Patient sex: F
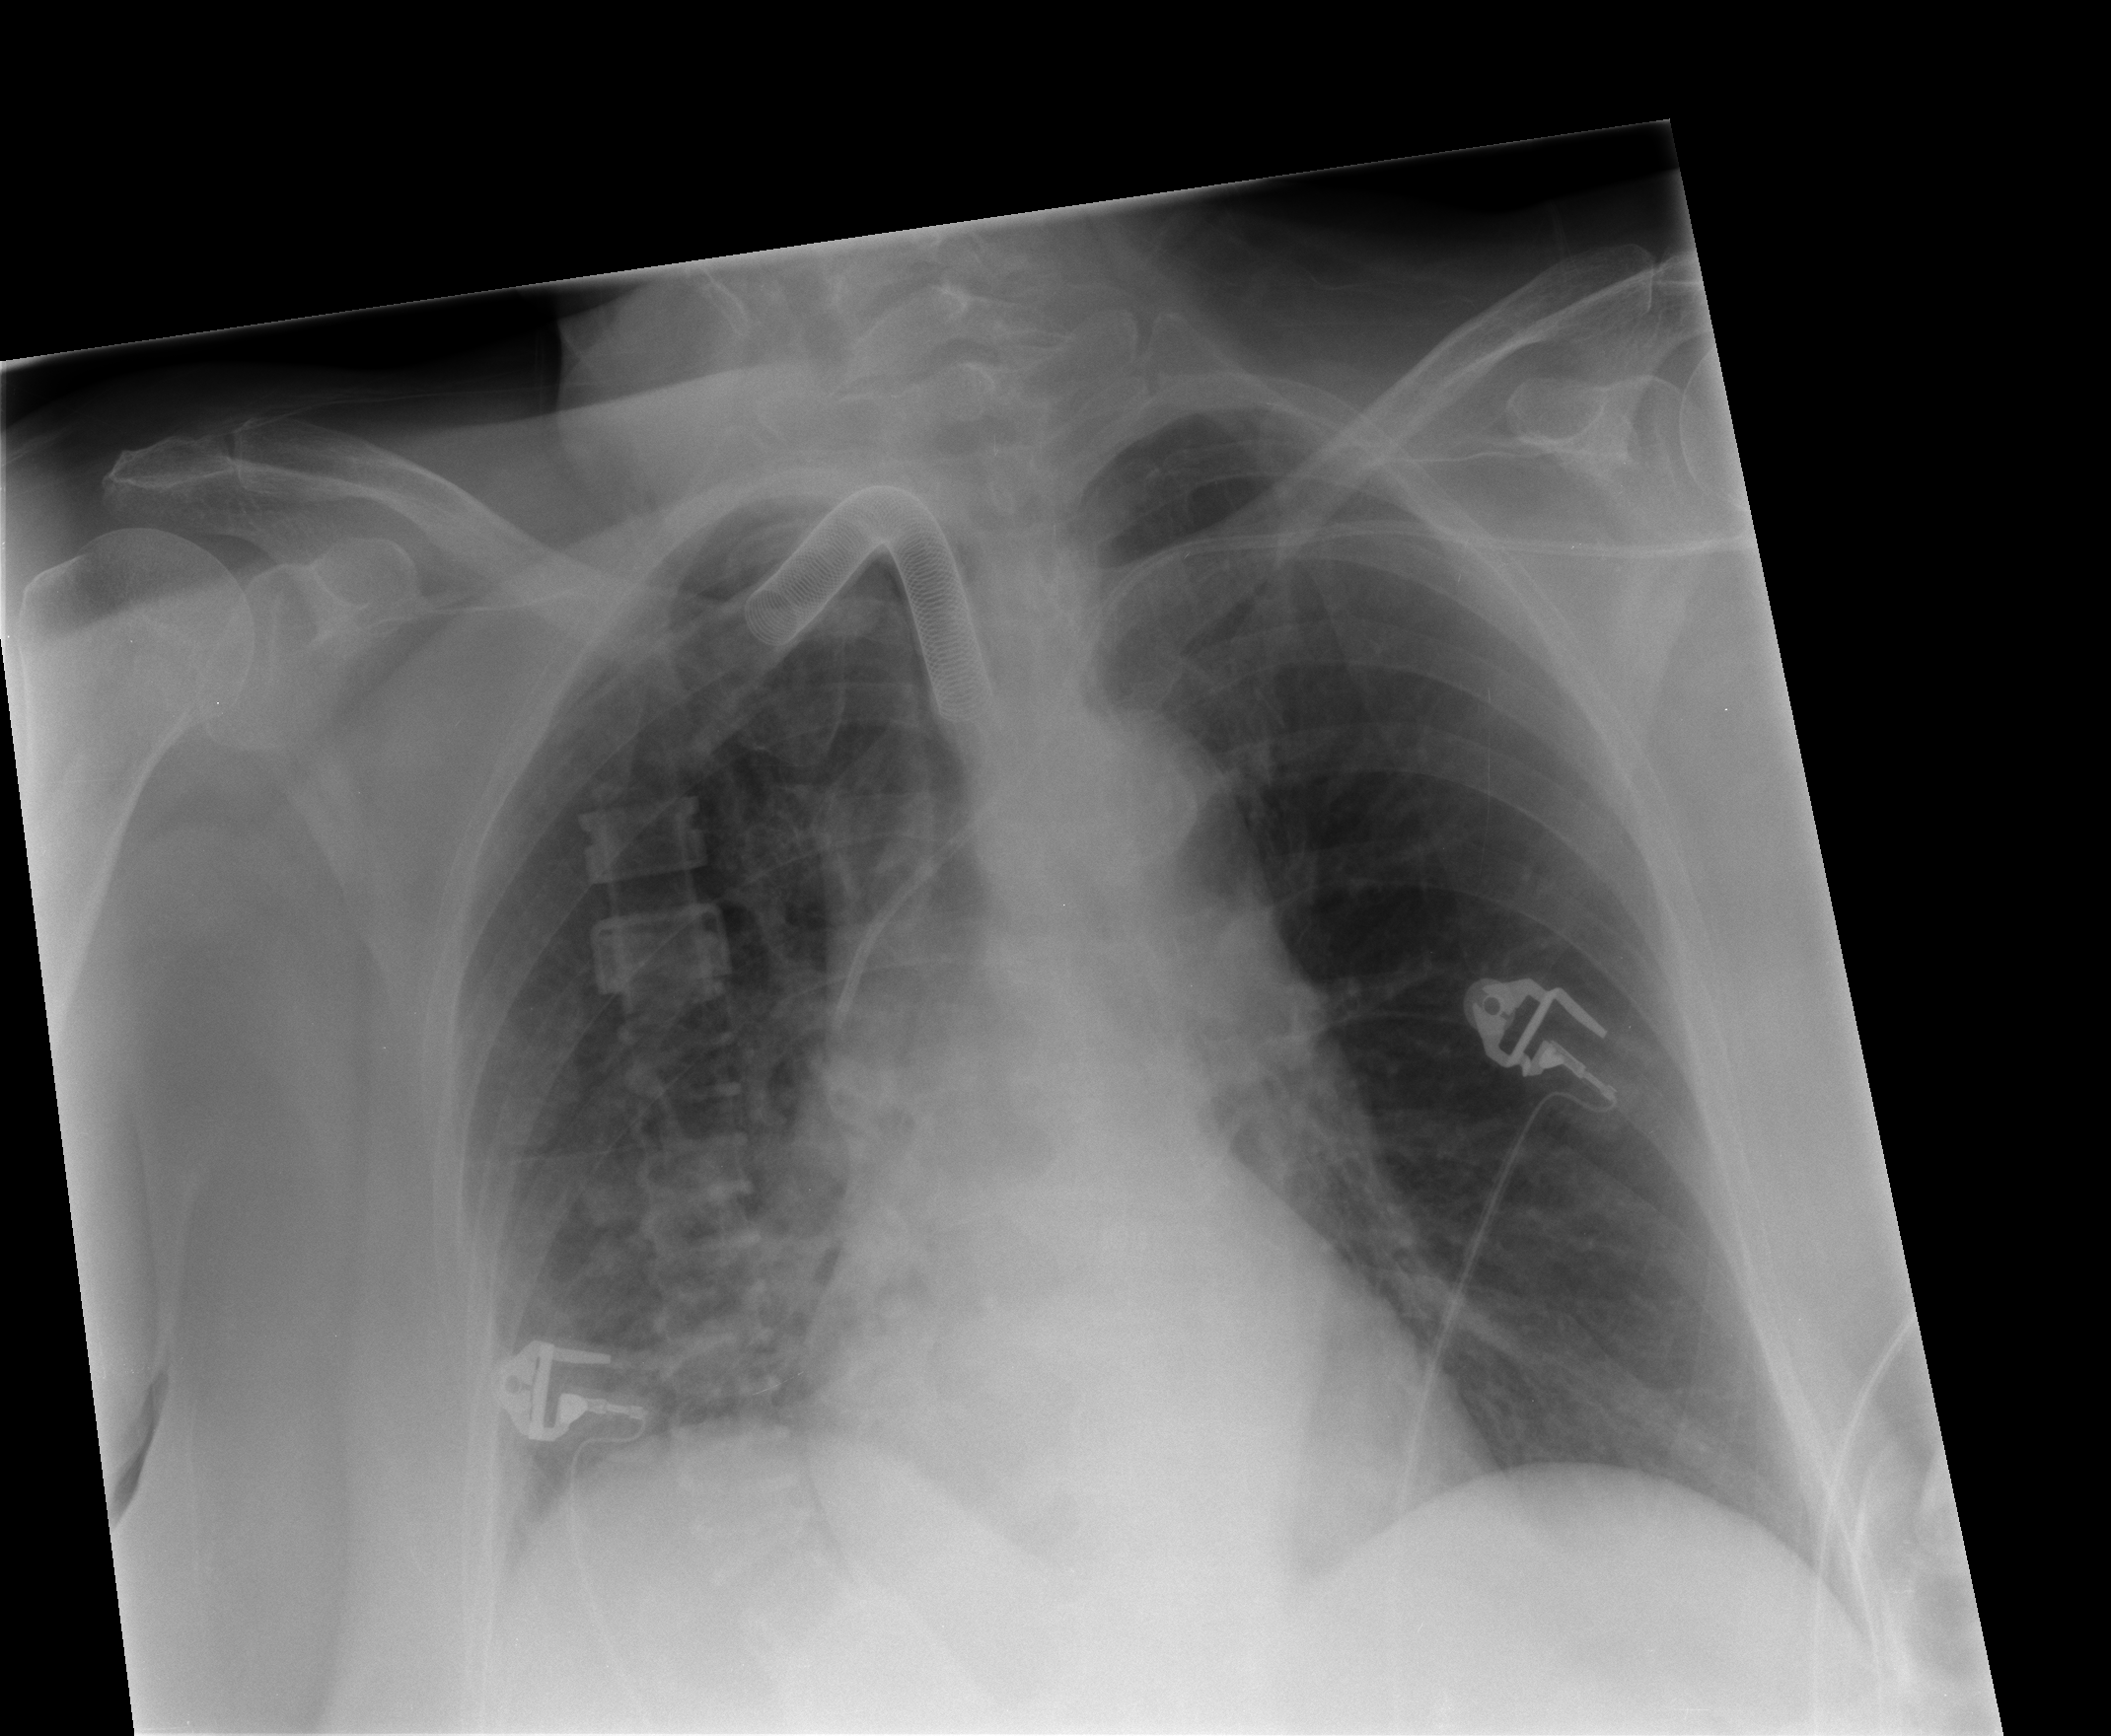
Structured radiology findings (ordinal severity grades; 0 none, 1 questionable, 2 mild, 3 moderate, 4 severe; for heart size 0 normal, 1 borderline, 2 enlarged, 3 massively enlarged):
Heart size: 0
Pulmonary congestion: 1
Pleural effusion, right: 1
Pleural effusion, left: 0
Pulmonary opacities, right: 1
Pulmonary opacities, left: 0
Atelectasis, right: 3
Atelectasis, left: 2